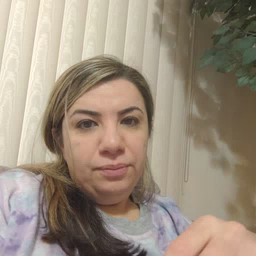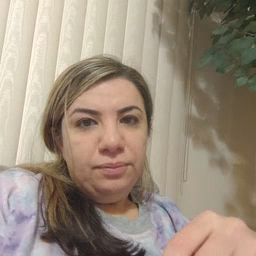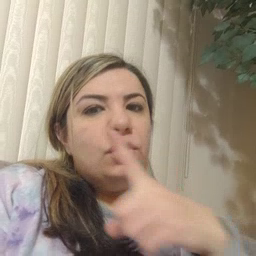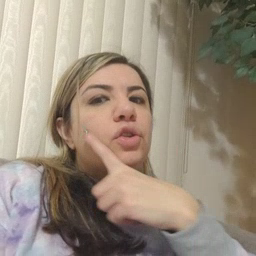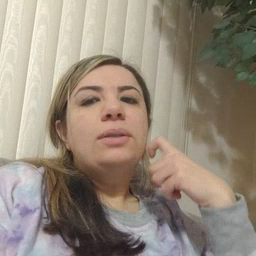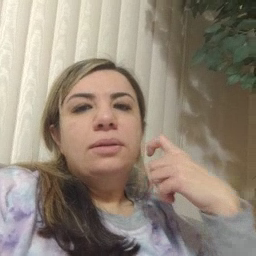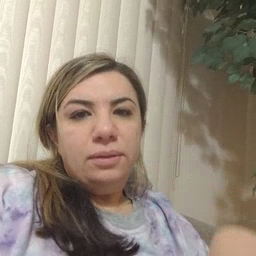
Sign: dry